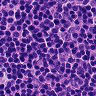
Metastatic tissue present: no